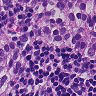
Metastatic tissue present: yes